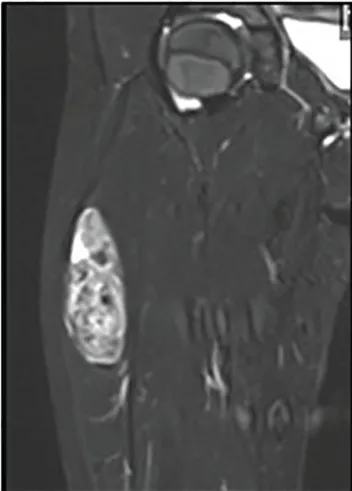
Radiological findings. Heterogeneous high intensity on short tau inversion recovery imaging [, coronal view.
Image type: radiology (mri)